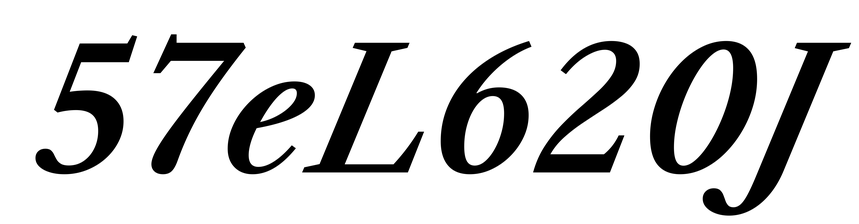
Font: LibreCaslonText-Italic_SemiBold_Italic